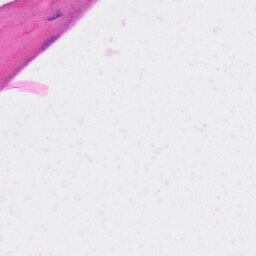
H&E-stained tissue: Skin